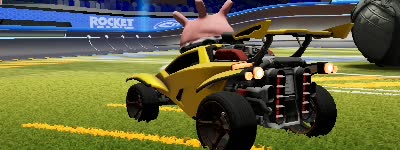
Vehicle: octane